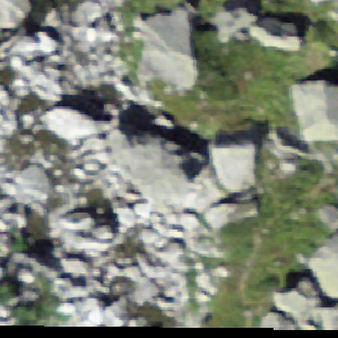
Label: bouldering_area